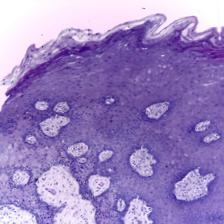
Diagnosis: Normal